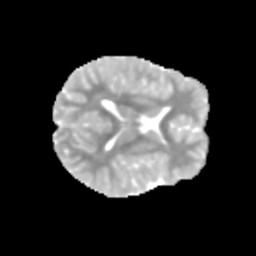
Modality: MD
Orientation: axial
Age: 9
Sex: male
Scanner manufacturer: siemens
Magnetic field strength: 3 T
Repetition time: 3.8 s
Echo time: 0.07 s